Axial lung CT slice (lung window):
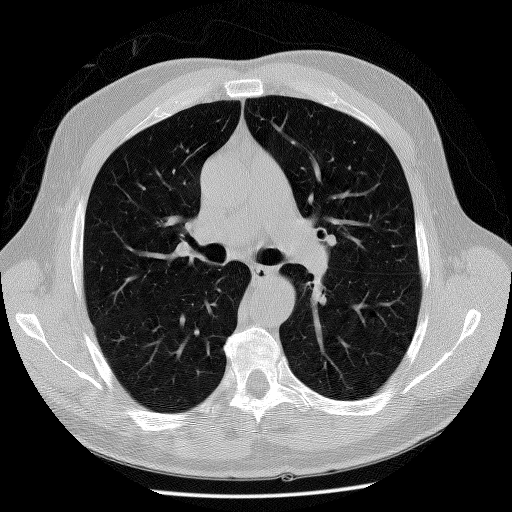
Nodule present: no